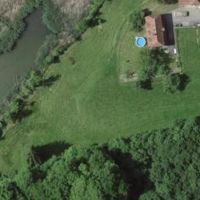
EUNIS habitat code: 55
Species observed at this site:
Corvus corone
Podiceps cristatus
Cyanistes caeruleus
Fulica atra
Anas platyrhynchos
Chloris chloris
Aythya ferina
Aythya fuligula
Fringilla coelebs
Aegithalos caudatus
Buteo buteo
Carduelis carduelis
Columba palumbus
Turdus merula
Phalacrocorax carbo
Cygnus olor
Parus major
Erithacus rubecula
Hirundo rustica
Milvus milvus
Phoenicurus ochruros
Garrulus glandarius
Motacilla alba